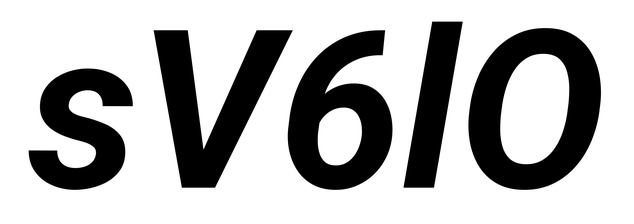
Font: Roboto-Italic_Bold_Italic